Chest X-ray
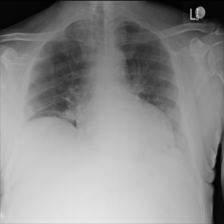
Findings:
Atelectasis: negative
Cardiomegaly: negative
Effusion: negative
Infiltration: negative
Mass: negative
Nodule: negative
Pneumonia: negative
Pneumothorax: negative
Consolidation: negative
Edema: negative
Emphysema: negative
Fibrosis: negative
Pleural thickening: negative
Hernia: negative